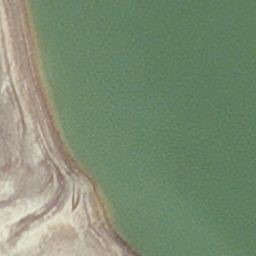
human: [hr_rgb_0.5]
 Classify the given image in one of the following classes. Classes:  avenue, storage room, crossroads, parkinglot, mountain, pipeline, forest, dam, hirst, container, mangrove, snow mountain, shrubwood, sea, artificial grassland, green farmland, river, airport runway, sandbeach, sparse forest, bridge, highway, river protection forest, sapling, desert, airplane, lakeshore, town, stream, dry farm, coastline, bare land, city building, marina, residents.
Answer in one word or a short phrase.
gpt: hirst